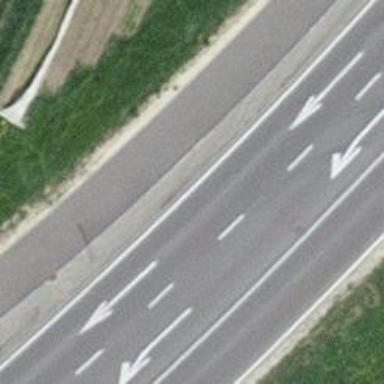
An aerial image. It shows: Asphalt cycleway.